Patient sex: M
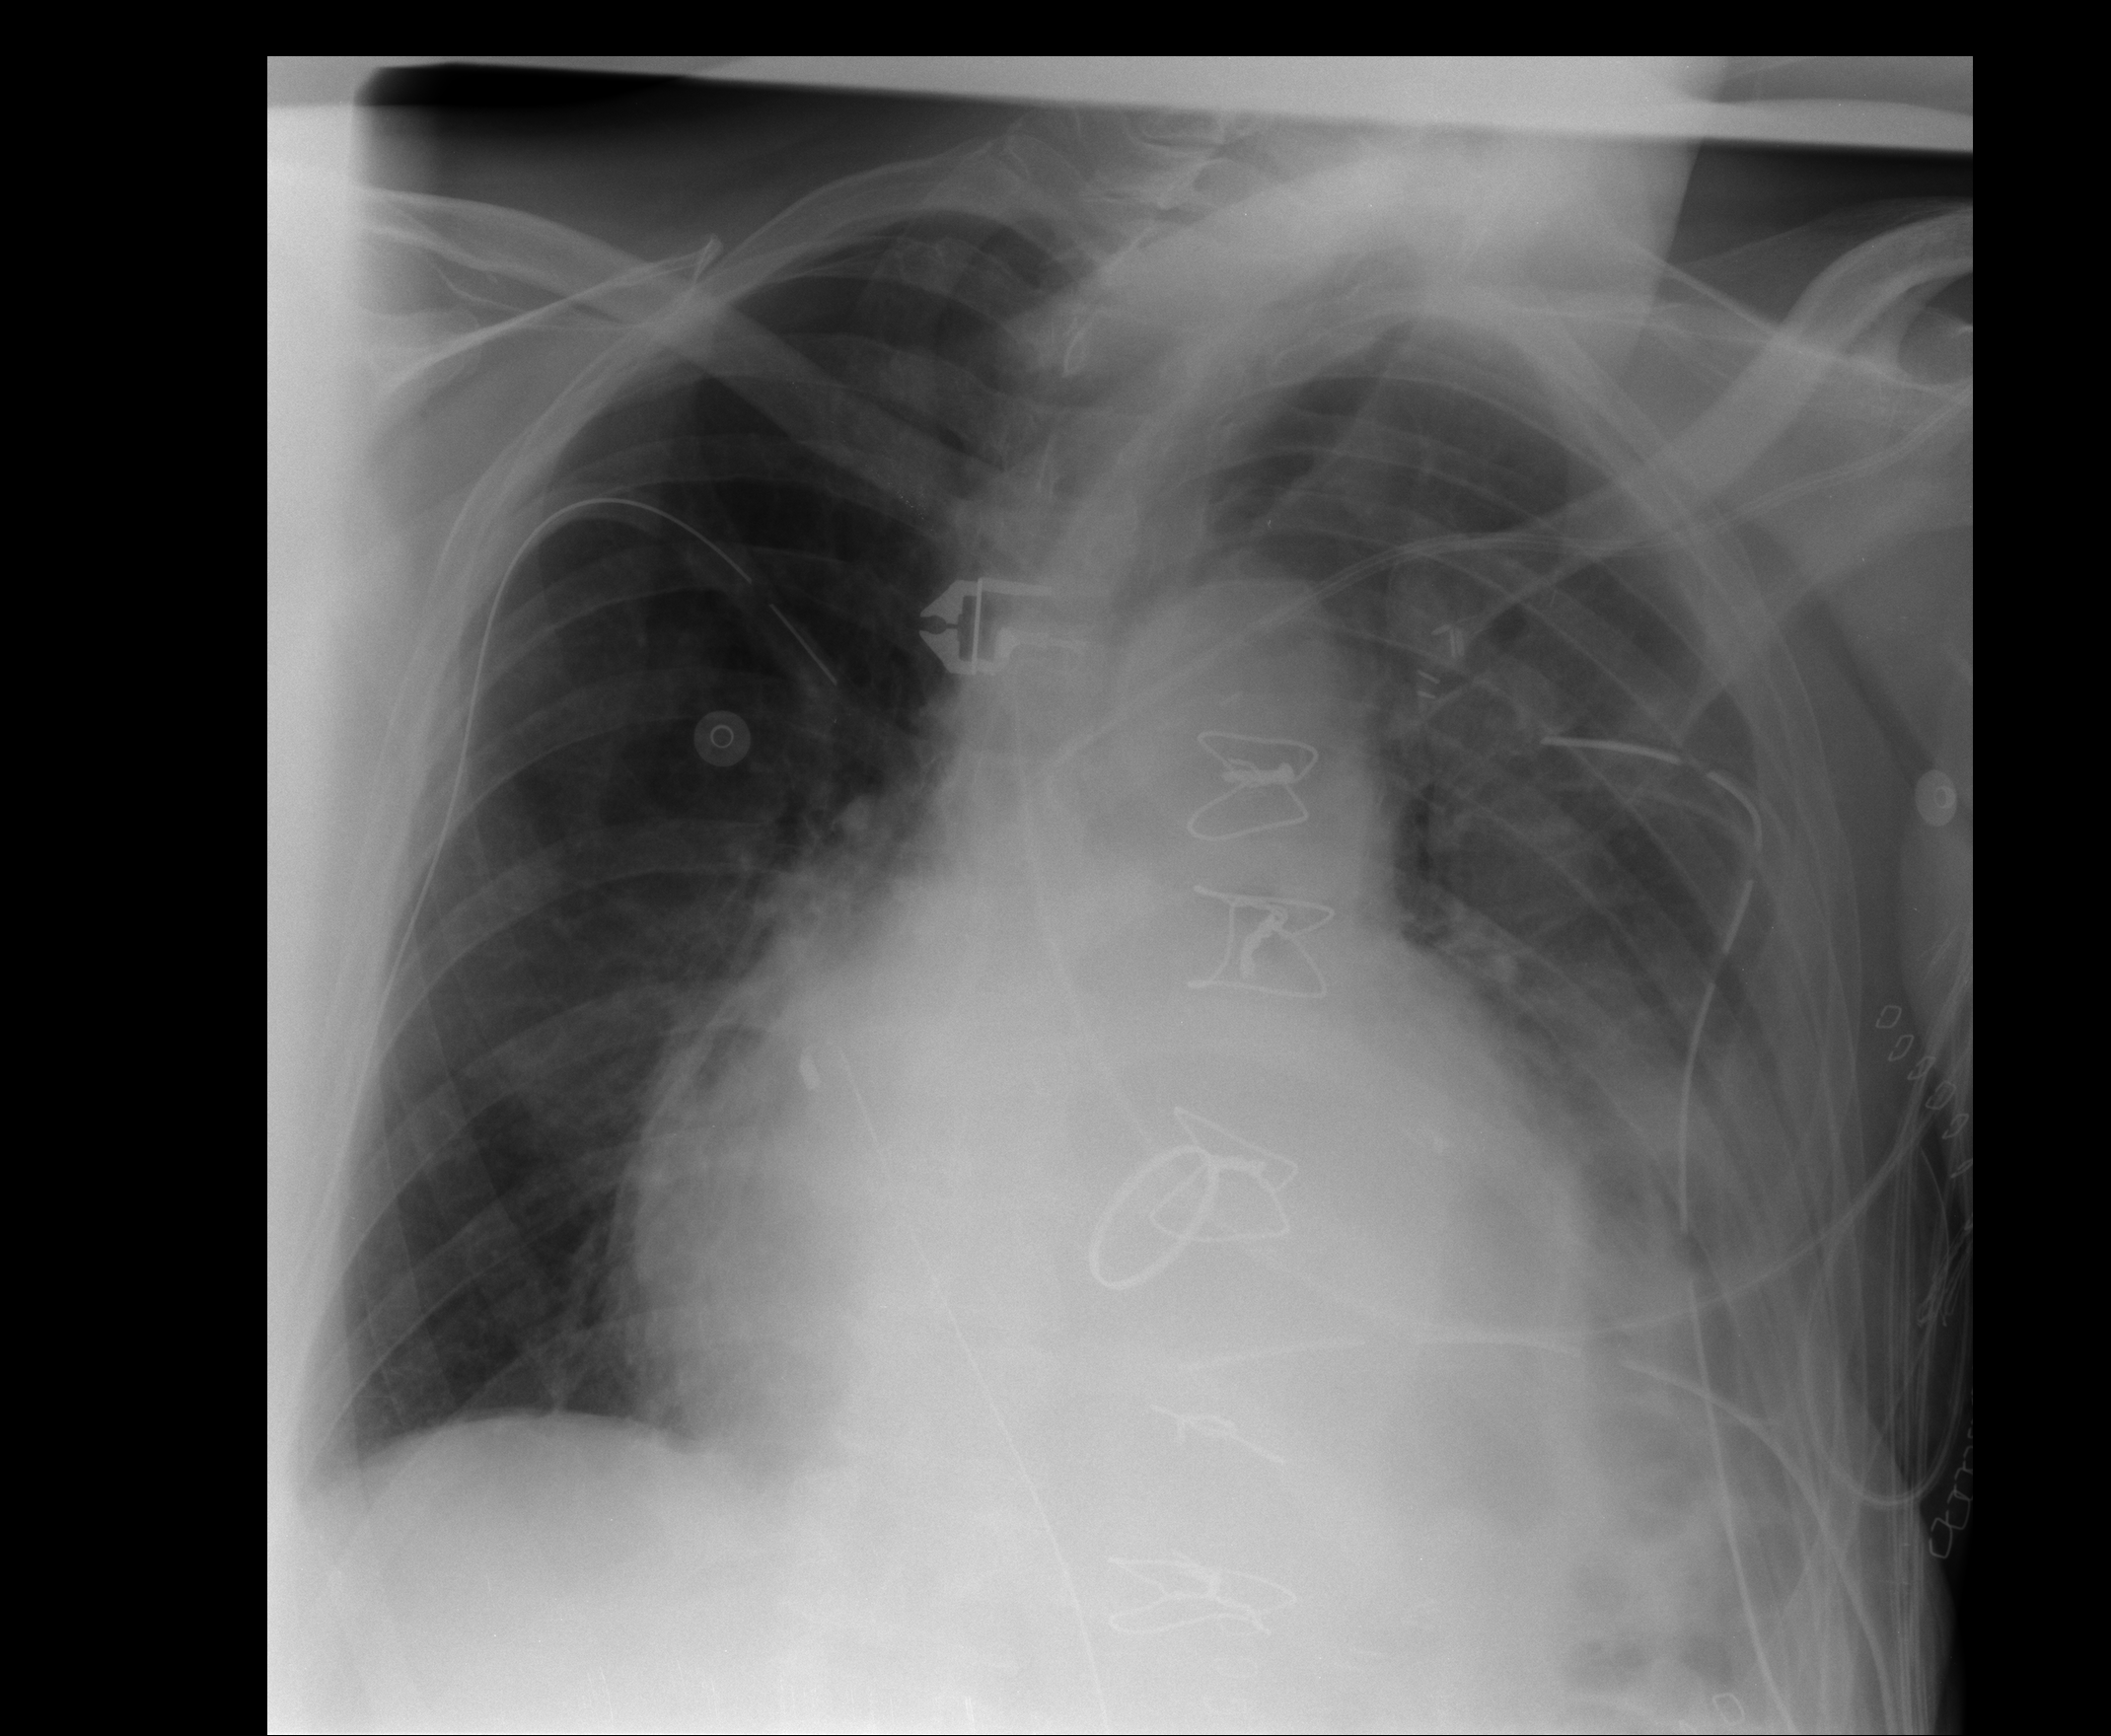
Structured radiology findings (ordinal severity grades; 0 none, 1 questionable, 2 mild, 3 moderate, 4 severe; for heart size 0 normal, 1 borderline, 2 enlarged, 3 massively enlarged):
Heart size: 3
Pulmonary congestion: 1
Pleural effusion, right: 0
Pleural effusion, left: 2
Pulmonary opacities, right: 0
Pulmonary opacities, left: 0
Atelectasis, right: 0
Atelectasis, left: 2